Interaction volume radius: 5 \u00c5
Interaction volume height: 20 \u00c5
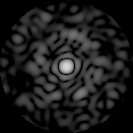
Disorder parameter: 0.7987